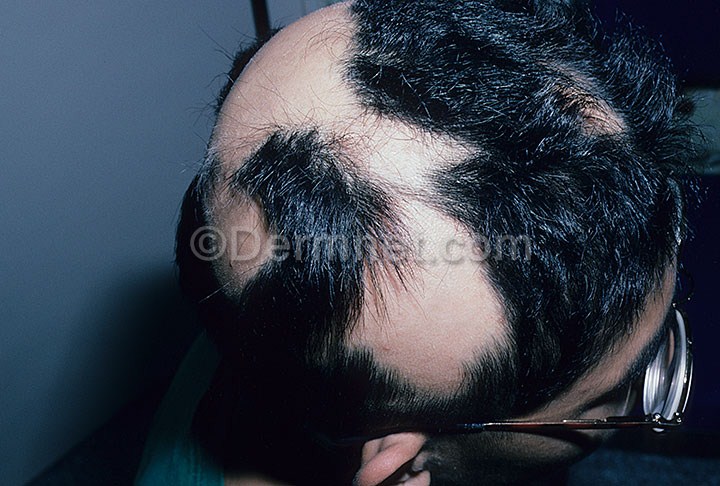
Disease: Nail Fungus and other Nail Disease